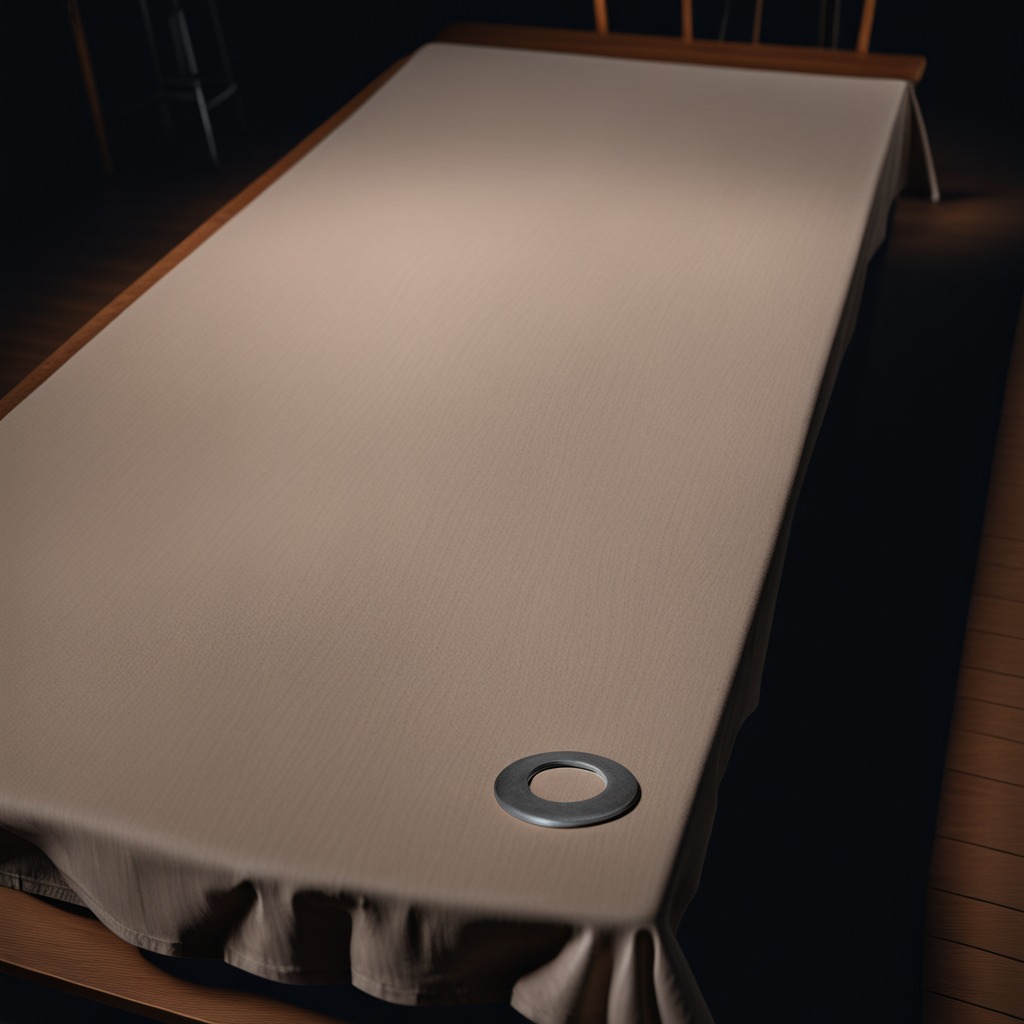
A flat metal washer lying on the wooden table.